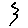
Label: zigzag